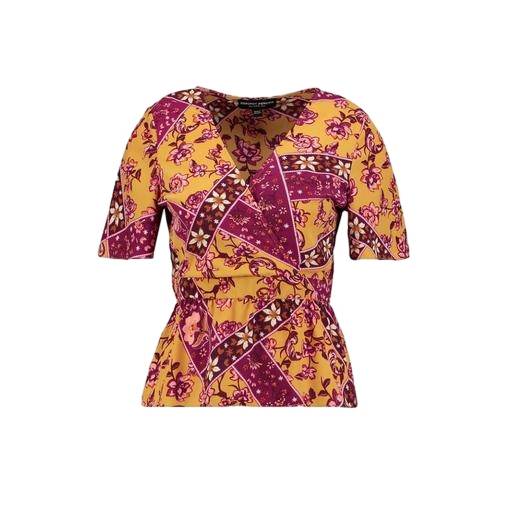
multicolor floral-print t-shirt only macy, multicolor v-neck top only macy, multicolor elbow-sleeve top only macy, white background